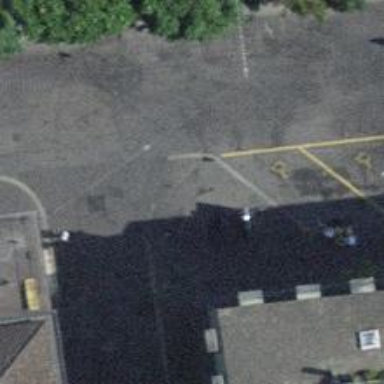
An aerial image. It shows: Kerb barrier.